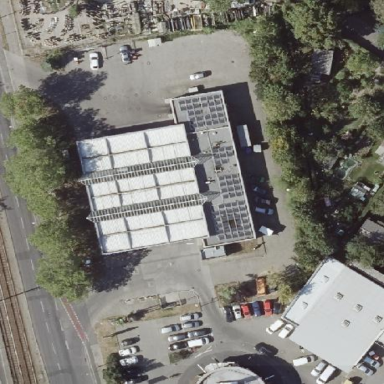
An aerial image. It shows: Flat roof on building.